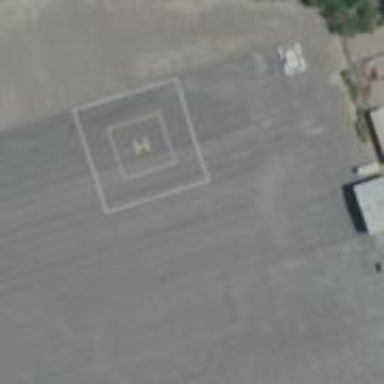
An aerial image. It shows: Image of helipad at airport.